Question: I am using the Storage Access Framework (SAF) :
'''
Intent intent = new Intent(Intent.ACTION_OPEN_DOCUMENT);
intent.addCategory(Intent.CATEGORY_OPENABLE);
intent.setType("image/*");
startActivityForResult(intent, 0);
'''
I would like to know if there is an extra to enable the Show SD Card option, that user can see in the overflow menu.

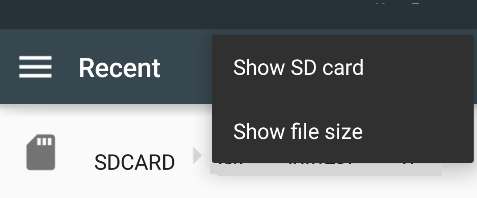
Answer: Add
'''
intent.putExtra("android.content.extra.SHOW_ADVANCED", true);
'''
But be aware that this is not part of the official API. So there is a good chance this will stop working in future Android versions.
The relevant Framework code can be found here:
<URL>